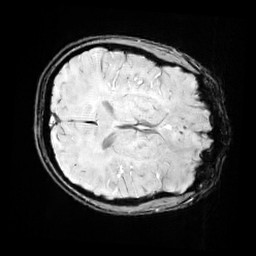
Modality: SWI
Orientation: axial
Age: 13
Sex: male
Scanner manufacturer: siemens
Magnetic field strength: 3 T
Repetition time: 0.027 s
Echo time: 0.02 s